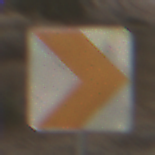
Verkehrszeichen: RichtungstafelnInKurvenKleinLinks
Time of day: SunriseSunset
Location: Outdoor (RoadRail)
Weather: PartlyCloudy
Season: NotSpecified
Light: Natural